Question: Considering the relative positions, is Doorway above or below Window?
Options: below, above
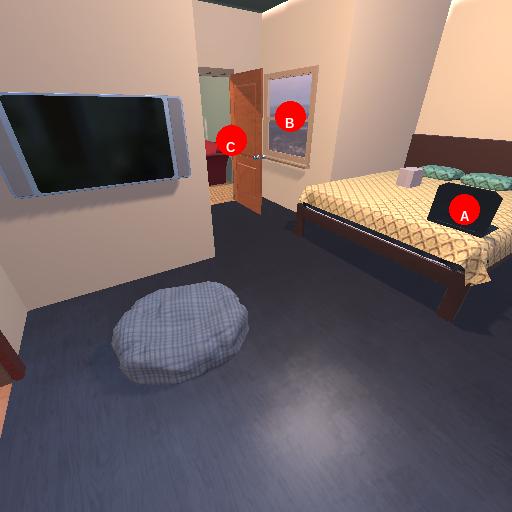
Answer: below